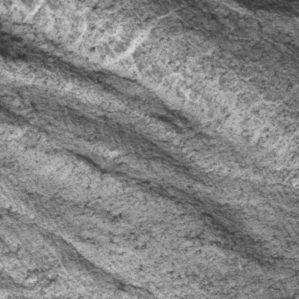
Label: frost